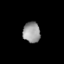
Tissue: lung
Cell type: Myeloid cells
Senescence score: 0.6006
Nuclear area (px): 349
Mean DAPI intensity: 153.304